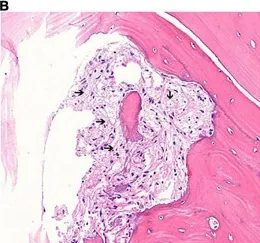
Bone sample pathology and immunohistochemistry confirms the diagnosis of ECD. (C) CD68 staining is positive.
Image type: pathology (immunostaining)